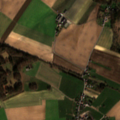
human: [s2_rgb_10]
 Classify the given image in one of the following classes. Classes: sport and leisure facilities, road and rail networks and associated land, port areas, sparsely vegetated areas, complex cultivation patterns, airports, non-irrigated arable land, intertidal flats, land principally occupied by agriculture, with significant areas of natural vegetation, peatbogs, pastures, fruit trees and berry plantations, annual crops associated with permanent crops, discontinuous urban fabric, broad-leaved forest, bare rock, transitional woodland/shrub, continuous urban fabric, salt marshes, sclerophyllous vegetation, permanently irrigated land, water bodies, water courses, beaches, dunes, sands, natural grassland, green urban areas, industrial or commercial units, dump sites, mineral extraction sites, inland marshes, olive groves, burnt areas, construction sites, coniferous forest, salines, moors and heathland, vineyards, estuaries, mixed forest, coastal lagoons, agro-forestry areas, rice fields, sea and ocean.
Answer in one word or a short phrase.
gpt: discontinuous urban fabric, sport and leisure facilities, non-irrigated arable land, land principally occupied by agriculture, with significant areas of natural vegetation